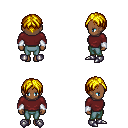
a pixel art fantasy rpg character, female body template, human, dark skin, maroon long-sleeve shirt, teal pants, blonde parted hairstyle, white cloth bracers, metal boots, four views (front, back, left, right), 2x2 character sprite sheet, small pixel art, hard edges, no anti-aliasing